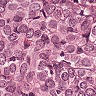
Metastatic tissue present: yes